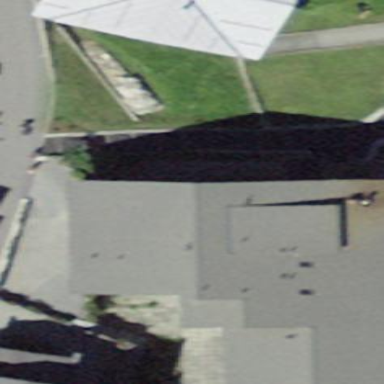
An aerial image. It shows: Hotel building.